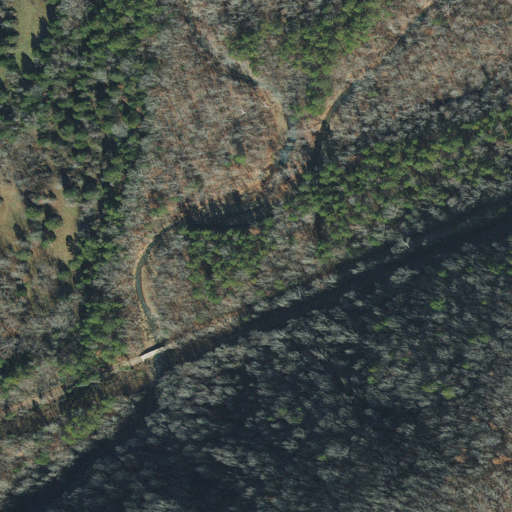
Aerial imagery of valley in Arkansas named Hignite Hollow containing deciduous forest, open development, evergreen forest, and mixed forest